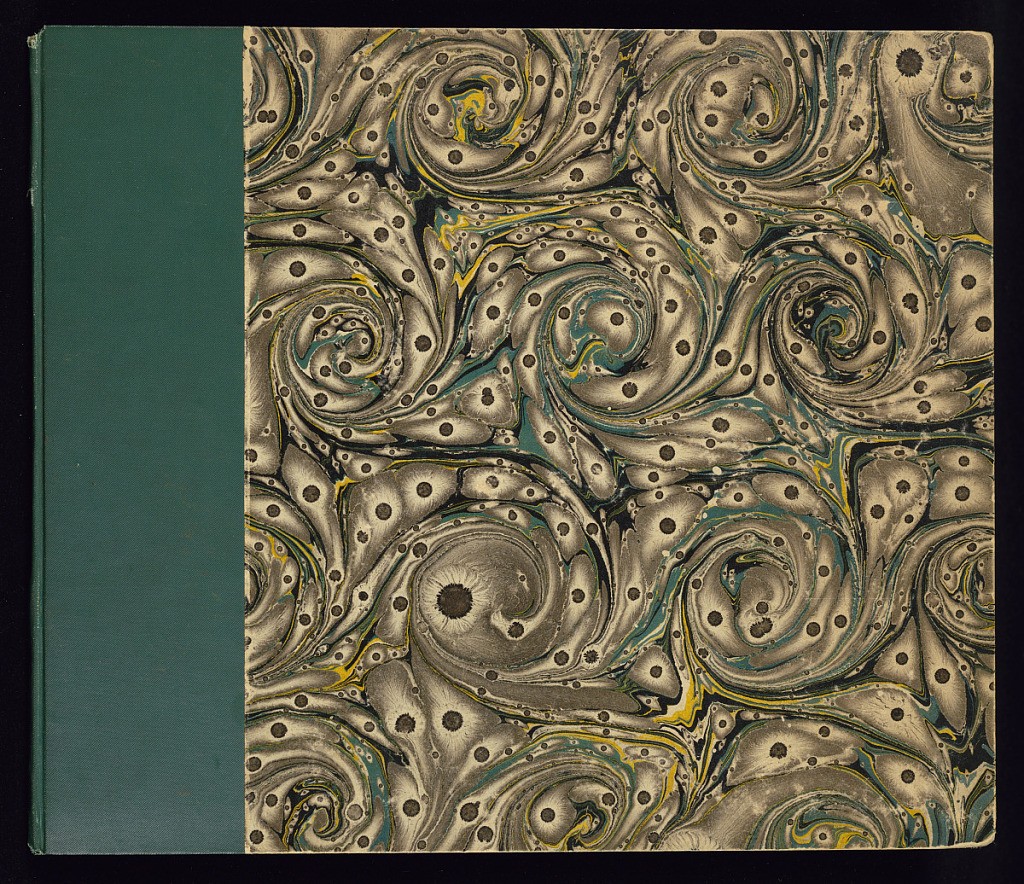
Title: Plusieurs Models des plus nouvelles manieres qui sont en usage en l’Art d’Arquebuzerie avec les Ornements les plus Convenables se tout tiré des Ouvrages de Thuraine et le Hollandois Arquebuziers Ordinaires de sa Maiesté et gravé par Jacquinet
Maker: Thobie Tourneur, Le Thuraine, French, active ca. 1630 – ca. 1690
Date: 1660
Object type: Album
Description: An album containing a series of designs for gun parts and ornament with a title page and three scenes relating to gun making surrounded by names of Parisian gunmakers/ gunsmiths (arquebusiers). The ornament features grotesques, mascarons (masks), figures, scenes, military trophies, flowers, and scrolling foliate. The plates are numbered.